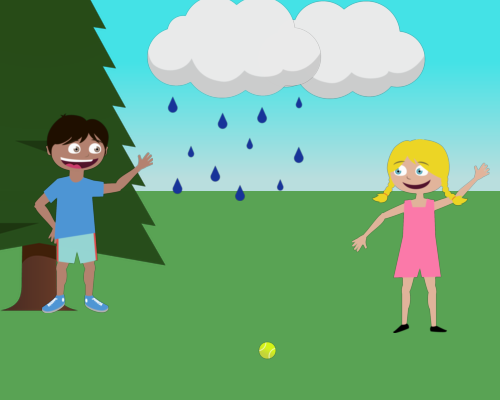
large rain cloud in middle of the screen overlapping large cloud right of it and large smiling jenny is standing on the right hand side facing left with one arm up with no teeth and medium pine tree is on left hand and on right side large boy is standing in front of tree with right hand on hip waving boy is facing right and he is happy and small tennis ball in lower middle of grass